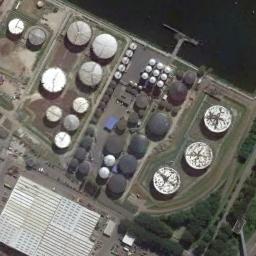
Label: storage_tank